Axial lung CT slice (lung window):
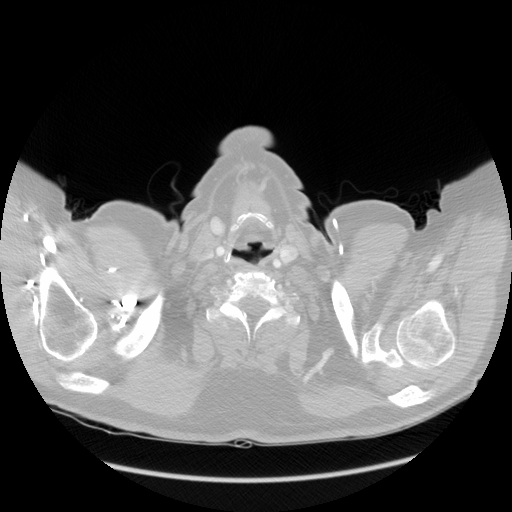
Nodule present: no